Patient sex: M
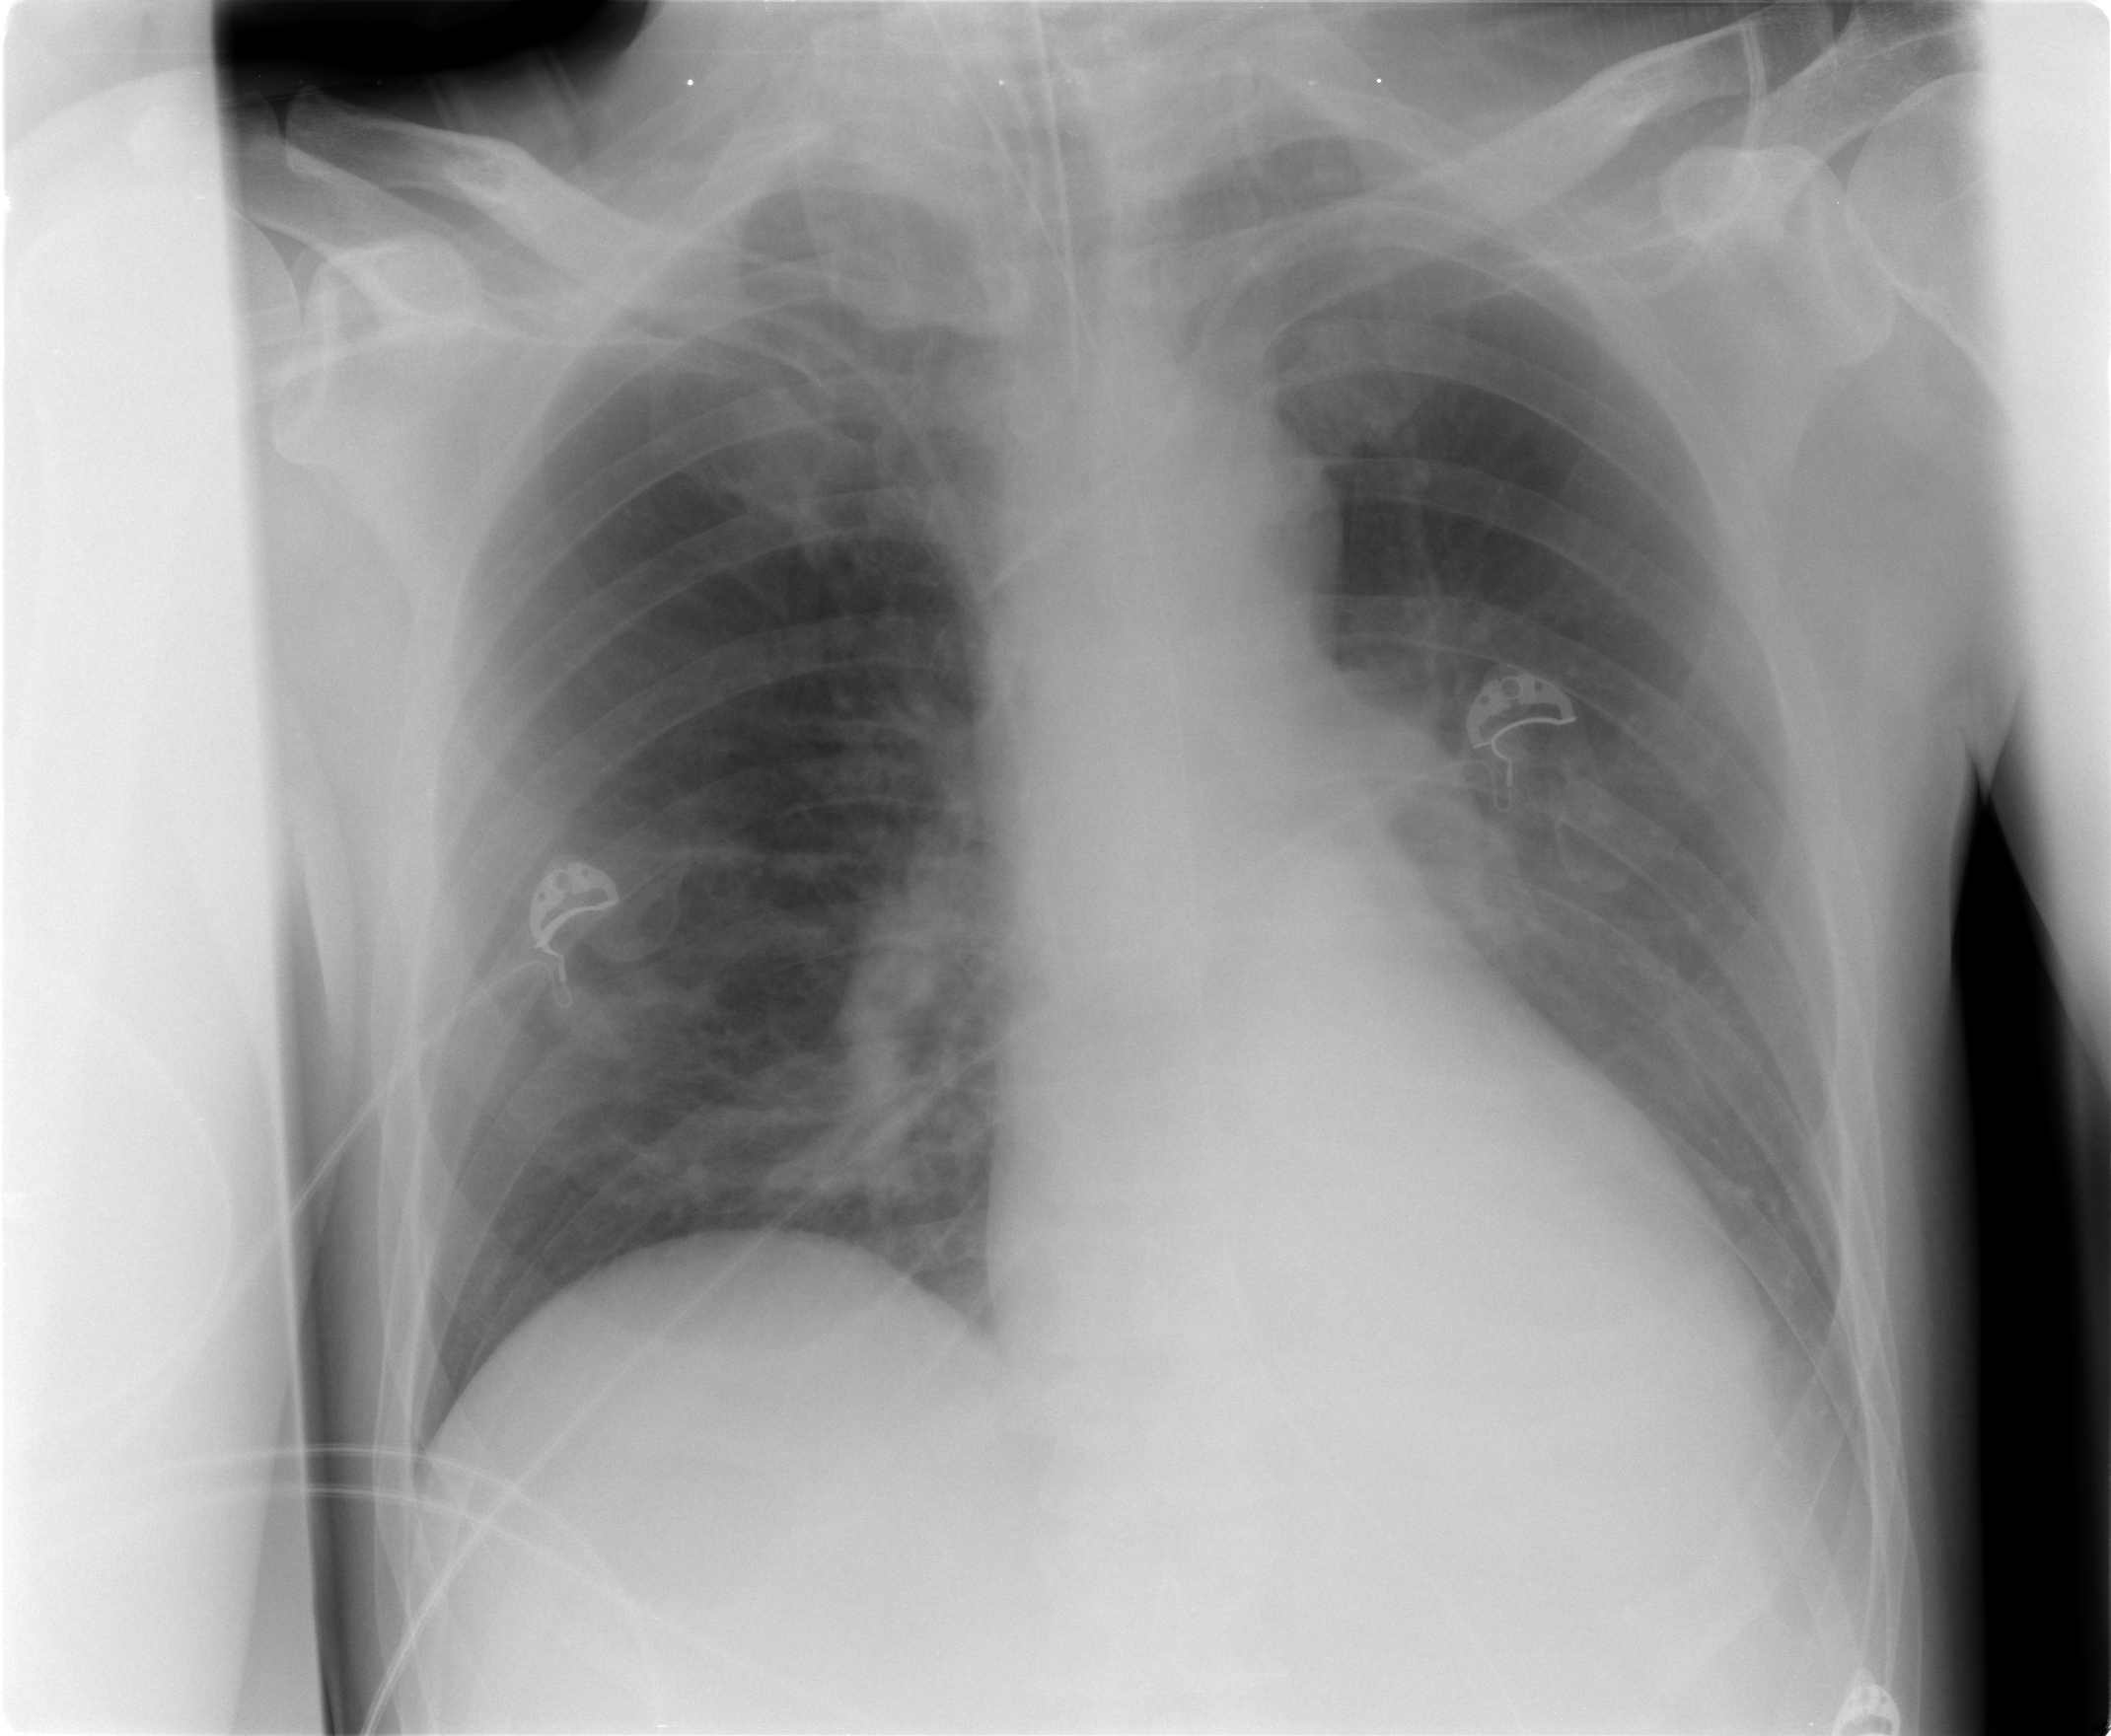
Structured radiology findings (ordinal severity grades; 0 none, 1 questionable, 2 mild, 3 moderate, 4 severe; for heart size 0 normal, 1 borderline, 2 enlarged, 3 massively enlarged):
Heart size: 0
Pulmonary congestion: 2
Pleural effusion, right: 0
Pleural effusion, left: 0
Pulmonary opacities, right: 0
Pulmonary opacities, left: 0
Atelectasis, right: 0
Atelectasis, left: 2